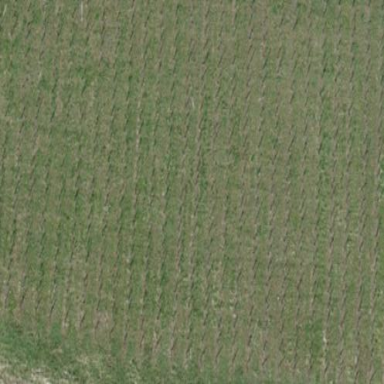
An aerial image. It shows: Vineyard.